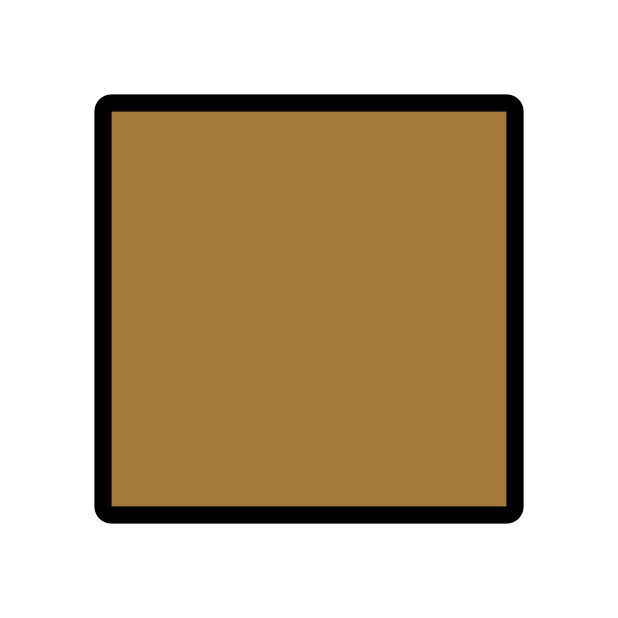
Emoji: 🟫
Name: large brown square
Unicode: 0x1f7eb